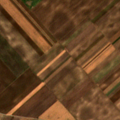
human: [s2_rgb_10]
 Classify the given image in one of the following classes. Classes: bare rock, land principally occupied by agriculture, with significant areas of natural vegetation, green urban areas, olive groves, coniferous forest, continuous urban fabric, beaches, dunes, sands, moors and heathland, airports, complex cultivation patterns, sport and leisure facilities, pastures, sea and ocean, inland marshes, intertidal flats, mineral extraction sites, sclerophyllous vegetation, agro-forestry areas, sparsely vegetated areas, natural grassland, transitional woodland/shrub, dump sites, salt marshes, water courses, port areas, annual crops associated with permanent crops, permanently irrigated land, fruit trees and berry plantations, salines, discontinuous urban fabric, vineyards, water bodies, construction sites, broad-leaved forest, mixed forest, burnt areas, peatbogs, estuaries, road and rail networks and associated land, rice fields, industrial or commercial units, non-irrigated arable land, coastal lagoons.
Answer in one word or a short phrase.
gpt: non-irrigated arable land